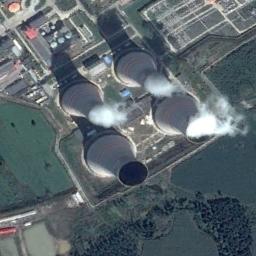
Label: thermal_power_station